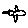
Label: bird